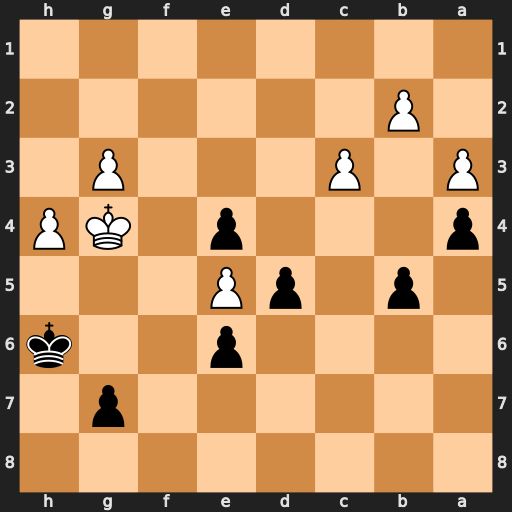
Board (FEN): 8/6p1/4p2k/1p1pP3/p3p1KP/P1P3P1/1P6/8
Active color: b
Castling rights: -
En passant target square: -
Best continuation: Kg6 Kf4 Kh5